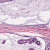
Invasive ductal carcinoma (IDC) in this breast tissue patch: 1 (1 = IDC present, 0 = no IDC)